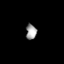
Tissue: skin
Cell type: Epithelial cells
Senescence score: 0.7947
Nuclear area (px): 162
Mean DAPI intensity: 153.512